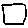
Label: square